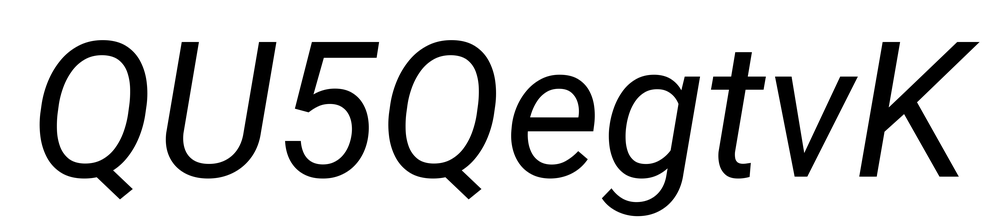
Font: Roboto-Italic_Italic